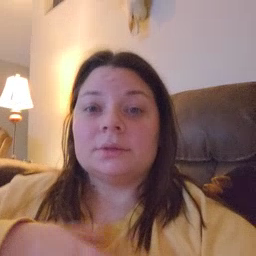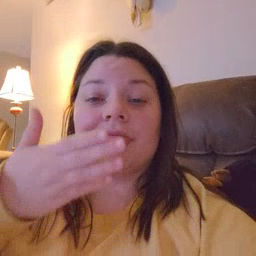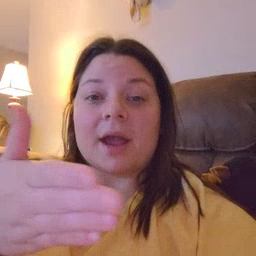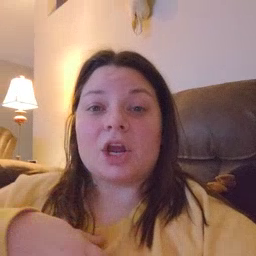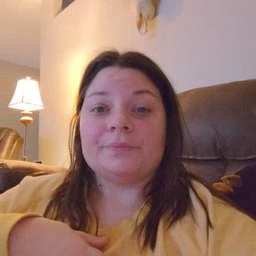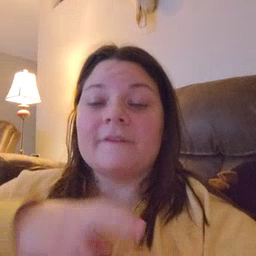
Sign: there